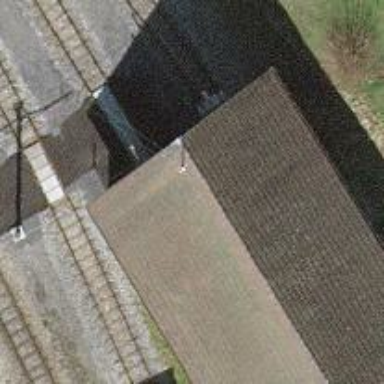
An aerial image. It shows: Narrow-gauge railway with one track passing through service yard. The railway is electrified with contact line.